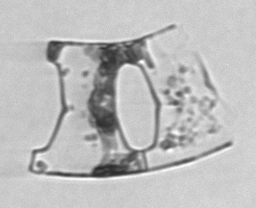
Label: Eucampia